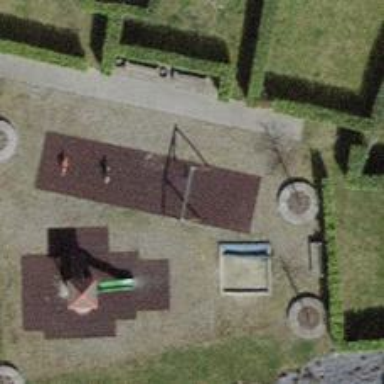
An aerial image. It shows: Playground featuring swings.